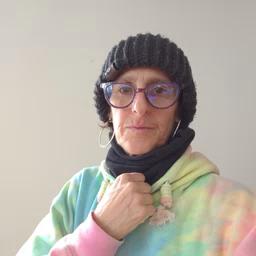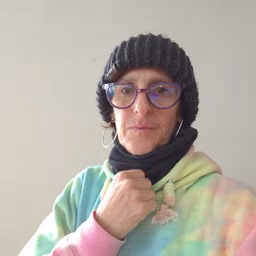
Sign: clown